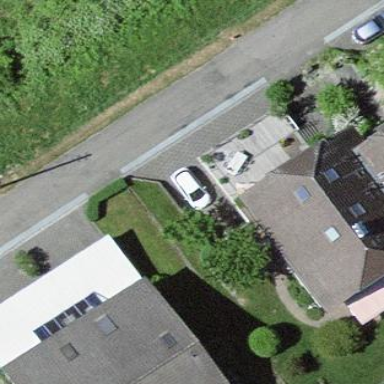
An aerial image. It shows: Residential building.